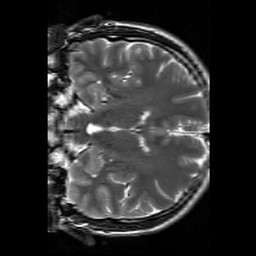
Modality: T2w
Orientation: coronal
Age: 25
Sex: male
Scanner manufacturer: siemens
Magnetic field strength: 3 T
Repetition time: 7 s
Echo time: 0.09 s